Question: Recently, we found our internal testers and external testers can't update our new prerelease app.
We are using developer provisioning file to sign binary code. The prerelease app can be verified by itunesconnect. It can be submitted to app store successfully. Than our testers tried to use TestFlight to update the app. They pressed Update button beside the app icon in the TestFlight. The TestFlight never finish its job. The progress circle wouldn't complete.
Version:
TestFlight Version: 1.0.2(55),
XCode Version: 6.3 (6D570),
iOS Version: 8.1(12B411) & 8.2(12D508) & 8.3(12F70)
We have tried 3G network and WiFi network. We have tried all different Apple ID in TestFlight.

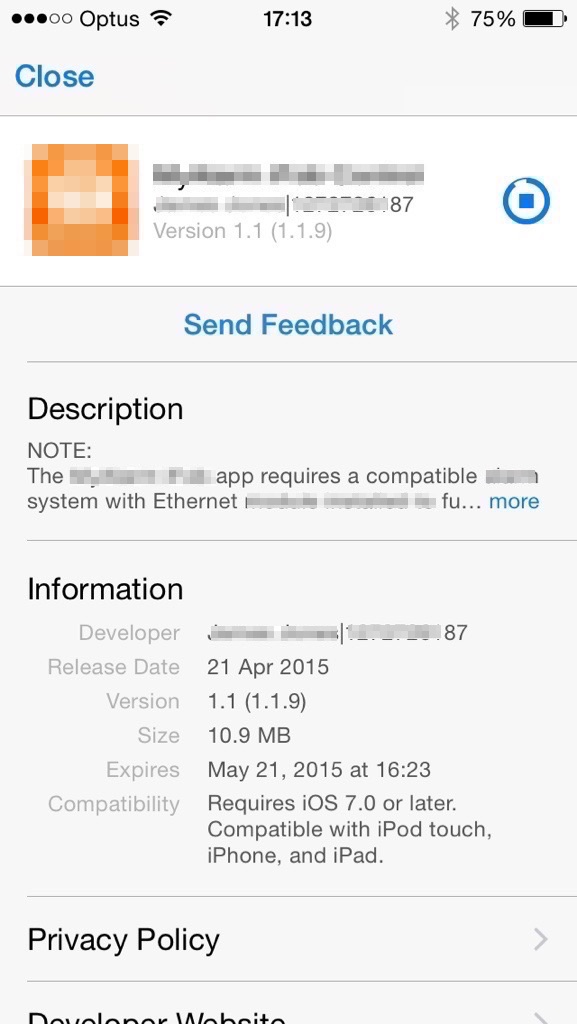
Answer: I can't say this solution will suit for all other same scenarios, but for my case I got answer from Apple Bug Reporter's engineer.
> Engineering has provided the following feedback regarding this issue:We have figured out the issue. The TestFlight app doesn't correctly
handle apps that include leading 0s in their versions strings.
Versions like 1.6.02 or 3.5.04 will fail to complete the install. Until this is fixed, please workaround it by using version numbers
without leading zeros (1.6.02 -> 1.6.2 or 3.5.04 -> 3.5.4). Sorry for the inconvenience and thank you for spending so much time
gathering information on this issue, it really helped!Please provide your response or results by updating your bug report.